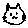
Label: cat